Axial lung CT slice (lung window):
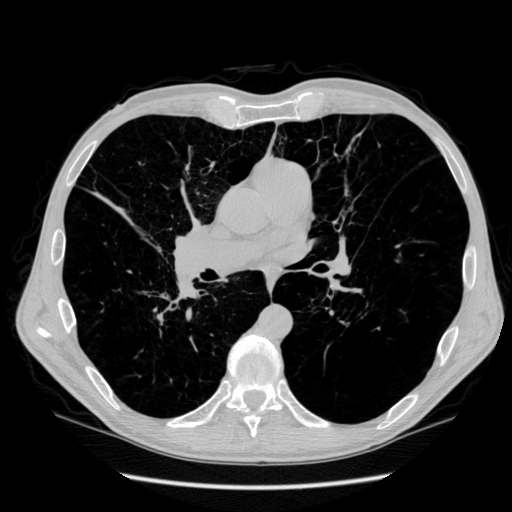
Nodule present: no